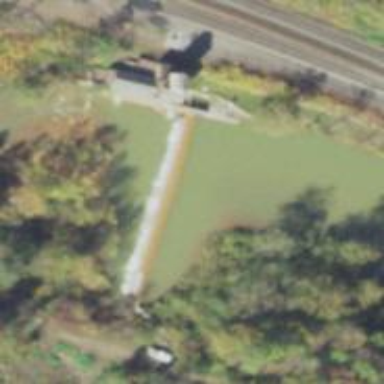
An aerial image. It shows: Weir in waterway.